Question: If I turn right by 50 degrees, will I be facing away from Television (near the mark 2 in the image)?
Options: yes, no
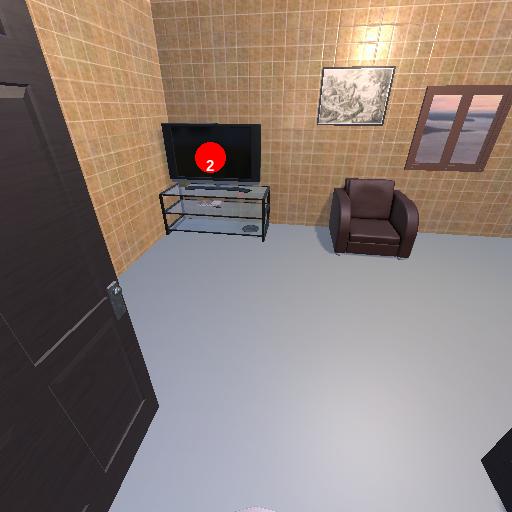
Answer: yes